Interaction volume radius: 5 \u00c5
Interaction volume height: 10 \u00c5
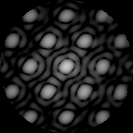
Disorder parameter: 0.1043